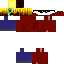
A female human skin with dark skin, wearing brown long hair dressed in a red hoodie and blue pants, featuring a closed mouth.